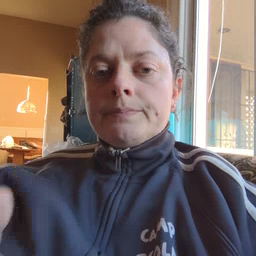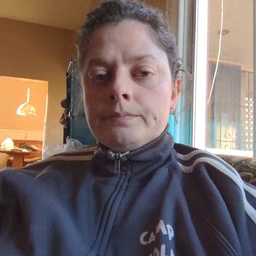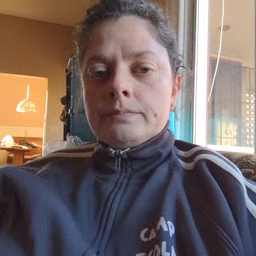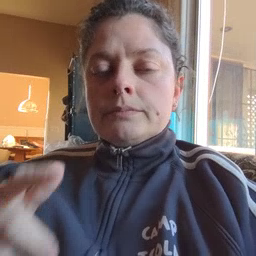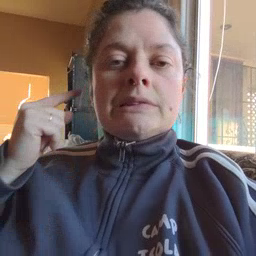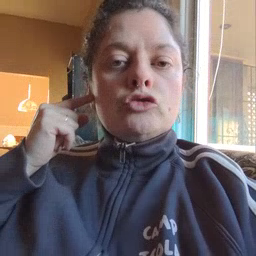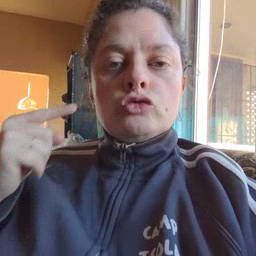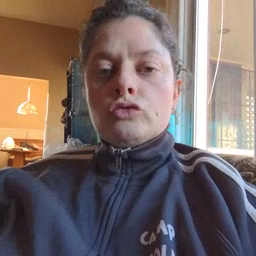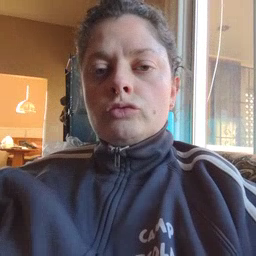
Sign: hear